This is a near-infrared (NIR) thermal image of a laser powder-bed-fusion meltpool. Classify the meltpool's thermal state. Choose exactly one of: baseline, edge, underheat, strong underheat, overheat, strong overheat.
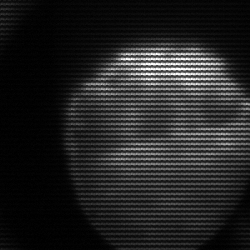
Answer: edge